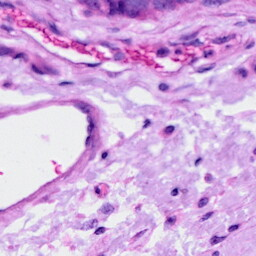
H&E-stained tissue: Ovarian